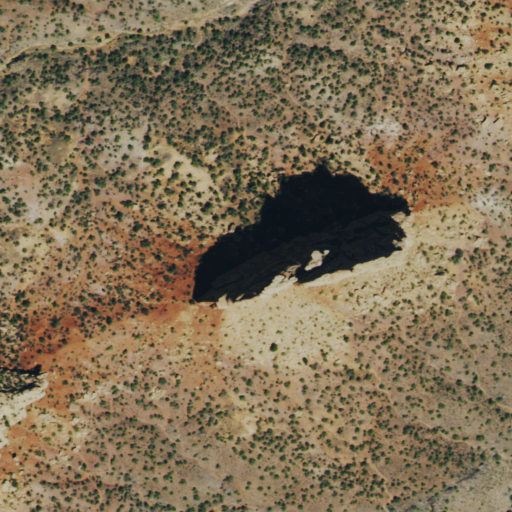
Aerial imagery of rock in Colorado named Independence Monument containing shrub and evergreen forest